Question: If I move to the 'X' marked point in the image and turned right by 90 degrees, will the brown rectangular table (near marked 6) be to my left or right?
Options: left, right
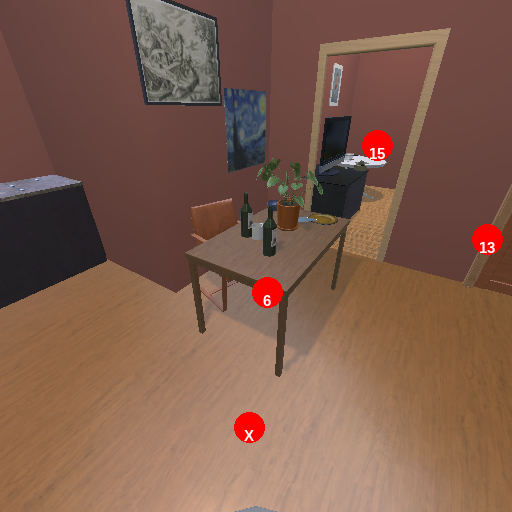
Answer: left